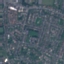
Land use / land cover: Residential